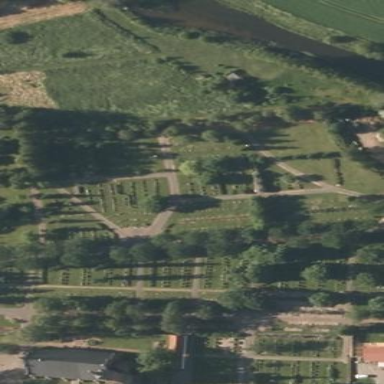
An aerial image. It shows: Graveyard.